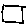
Label: square